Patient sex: M
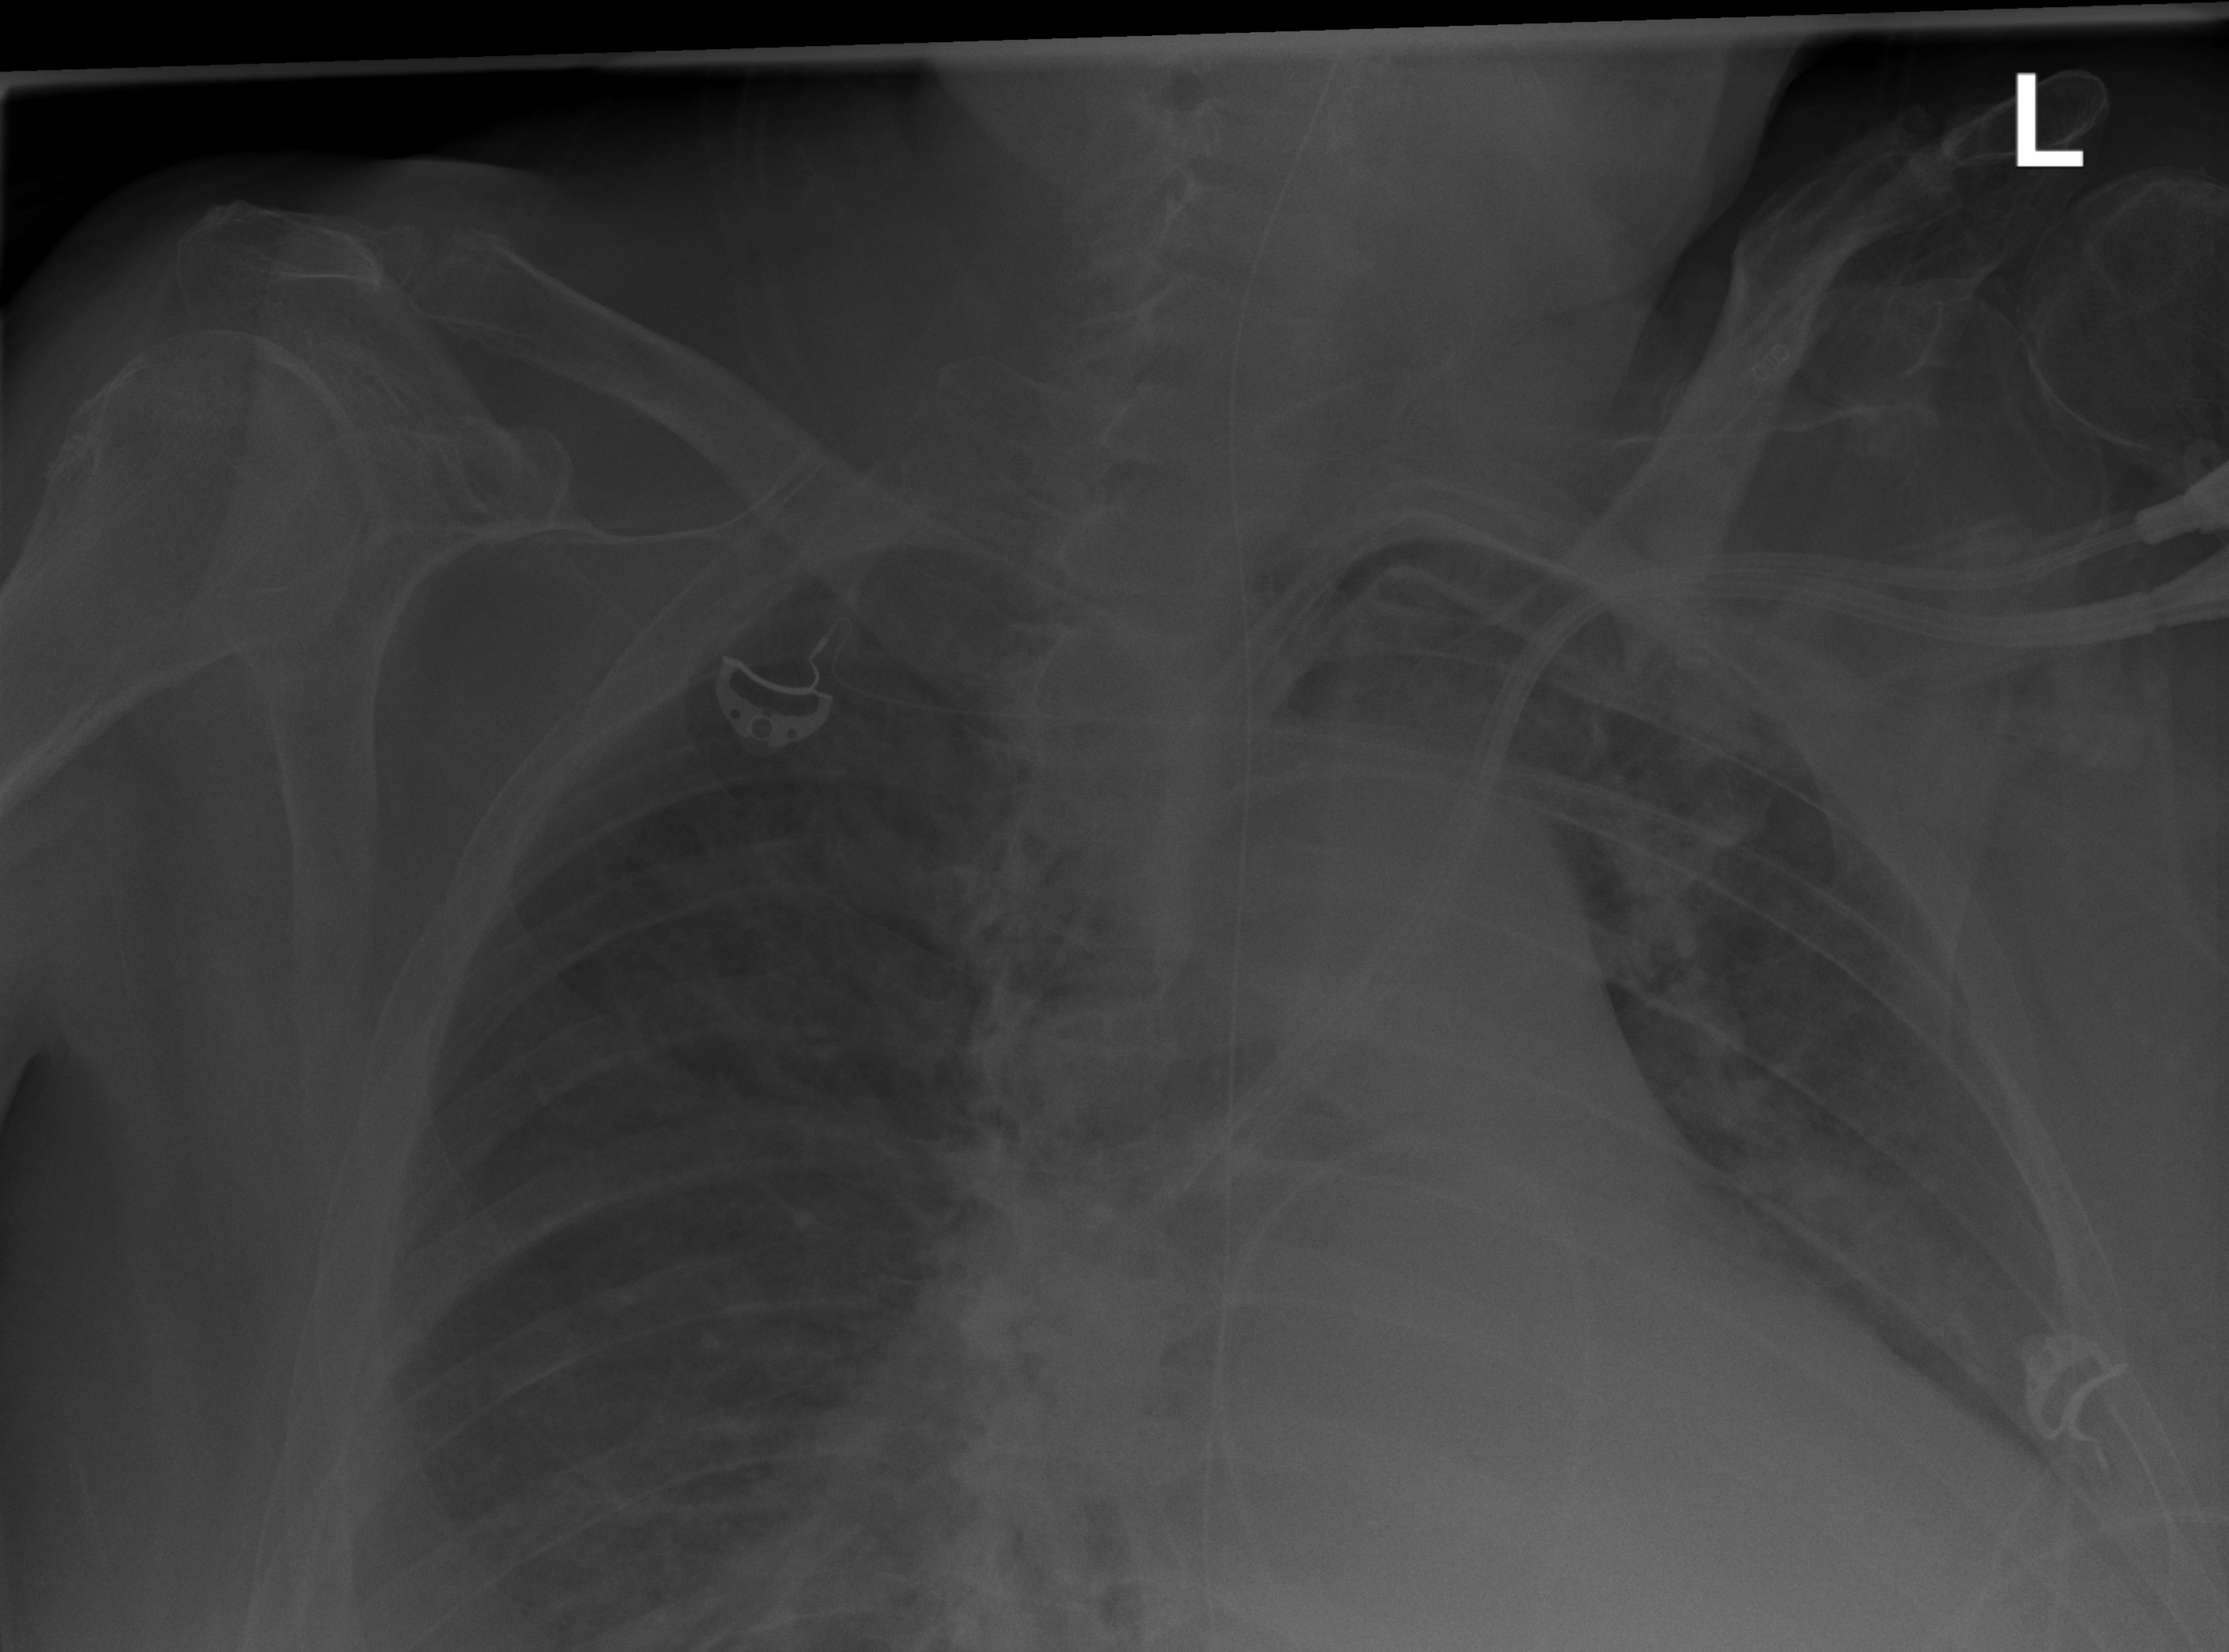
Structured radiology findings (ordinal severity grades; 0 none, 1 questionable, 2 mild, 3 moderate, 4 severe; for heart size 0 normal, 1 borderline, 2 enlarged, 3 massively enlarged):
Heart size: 1
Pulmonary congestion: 2
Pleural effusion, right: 0
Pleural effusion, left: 1
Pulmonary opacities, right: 2
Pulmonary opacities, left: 2
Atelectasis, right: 2
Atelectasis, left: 2